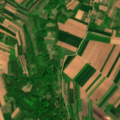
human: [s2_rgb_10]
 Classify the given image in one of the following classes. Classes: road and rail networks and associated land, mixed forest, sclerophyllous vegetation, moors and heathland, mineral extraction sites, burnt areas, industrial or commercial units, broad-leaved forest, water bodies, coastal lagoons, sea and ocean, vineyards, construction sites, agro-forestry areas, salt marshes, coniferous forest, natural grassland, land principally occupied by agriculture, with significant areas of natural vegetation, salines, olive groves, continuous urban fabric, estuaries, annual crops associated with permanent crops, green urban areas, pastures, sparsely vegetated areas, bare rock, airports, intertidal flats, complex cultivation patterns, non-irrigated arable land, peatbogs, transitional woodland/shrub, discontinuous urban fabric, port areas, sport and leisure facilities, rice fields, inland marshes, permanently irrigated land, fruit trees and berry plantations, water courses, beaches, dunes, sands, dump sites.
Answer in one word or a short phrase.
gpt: non-irrigated arable land, complex cultivation patterns, land principally occupied by agriculture, with significant areas of natural vegetation, broad-leaved forest